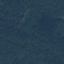
Land use / land cover class: Forest